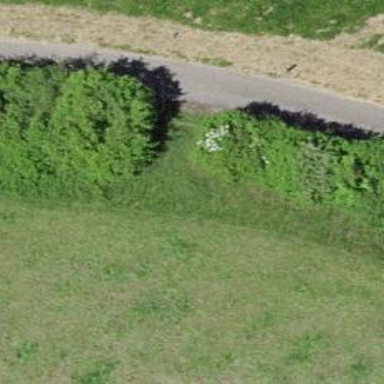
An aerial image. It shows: Hedge barrier.